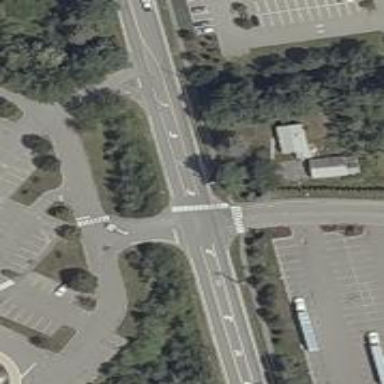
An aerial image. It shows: Uncontrolled crossing on the road.